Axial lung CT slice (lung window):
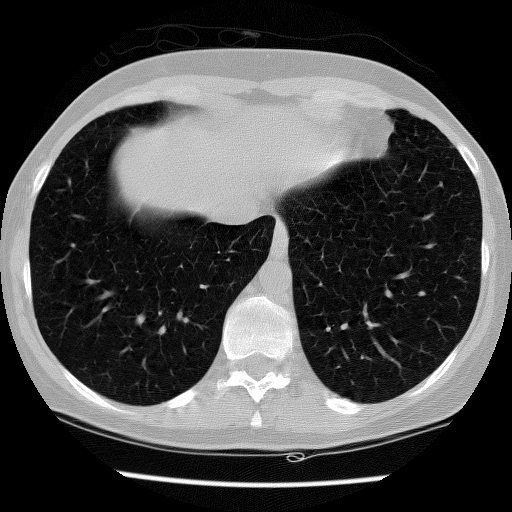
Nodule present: no